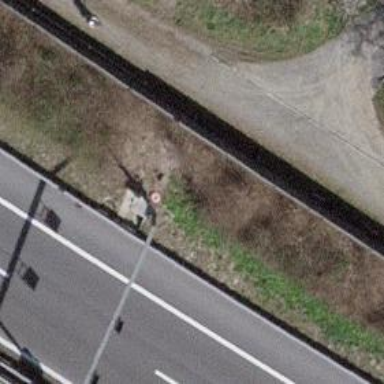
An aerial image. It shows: Street cabinet used for traffic control.